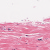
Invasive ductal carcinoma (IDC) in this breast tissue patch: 0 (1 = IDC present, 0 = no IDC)